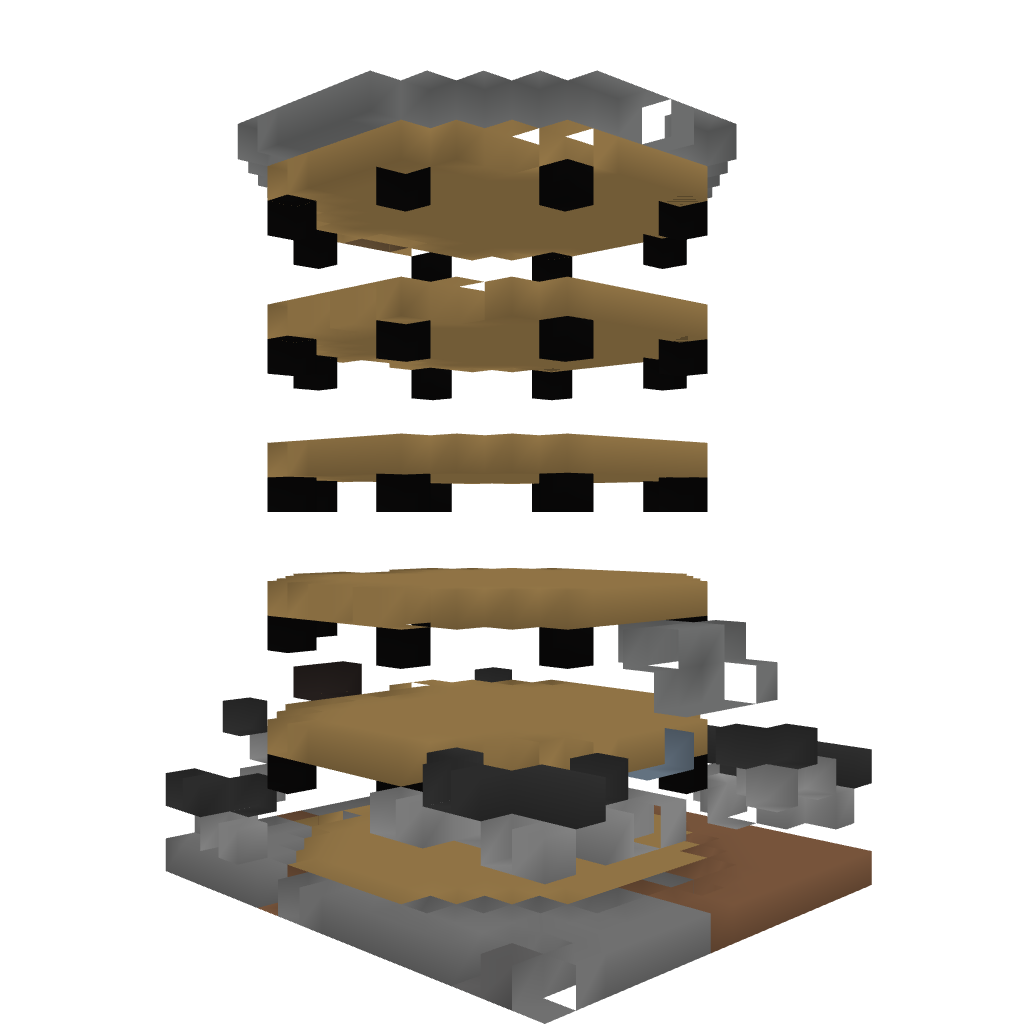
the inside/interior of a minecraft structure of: The Tower